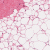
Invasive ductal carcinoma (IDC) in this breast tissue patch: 0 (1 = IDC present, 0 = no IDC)